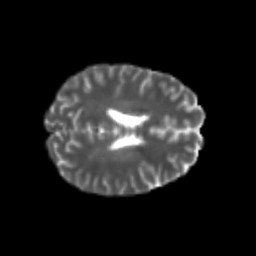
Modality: T2w
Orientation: axial
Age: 21
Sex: female
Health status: healthy
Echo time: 0.074 s